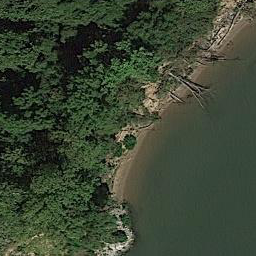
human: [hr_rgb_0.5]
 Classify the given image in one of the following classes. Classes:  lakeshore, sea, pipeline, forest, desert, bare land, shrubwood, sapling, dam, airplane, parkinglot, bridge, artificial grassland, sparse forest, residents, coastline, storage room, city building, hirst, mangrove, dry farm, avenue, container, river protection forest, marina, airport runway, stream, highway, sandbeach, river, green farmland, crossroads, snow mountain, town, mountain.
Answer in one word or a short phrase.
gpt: river protection forest